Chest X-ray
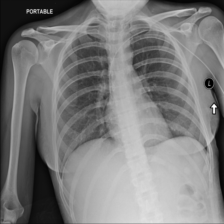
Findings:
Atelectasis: negative
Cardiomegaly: negative
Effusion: negative
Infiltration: negative
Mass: negative
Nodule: negative
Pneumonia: negative
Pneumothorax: negative
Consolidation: negative
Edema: negative
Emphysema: negative
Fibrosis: negative
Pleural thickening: negative
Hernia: negative